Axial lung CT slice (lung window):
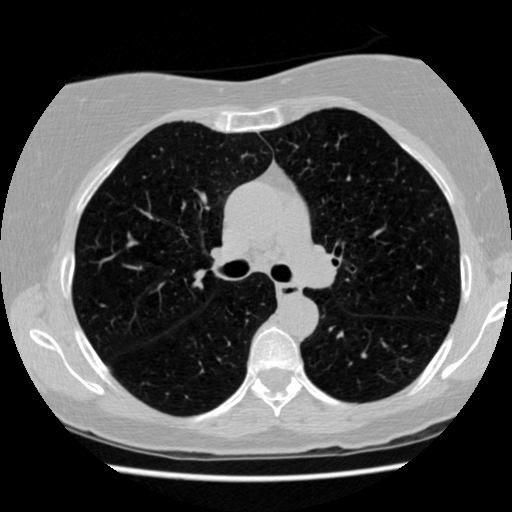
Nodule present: no